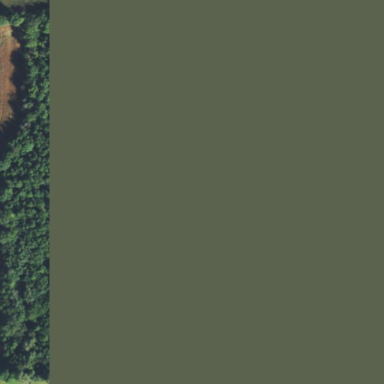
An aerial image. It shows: Serene woodland landscape.